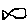
Label: fish